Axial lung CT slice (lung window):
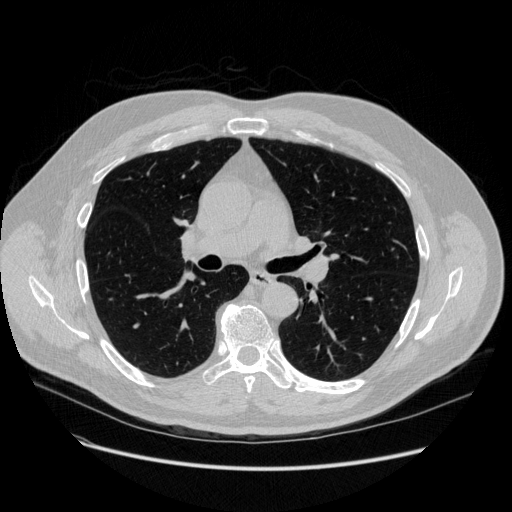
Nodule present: no